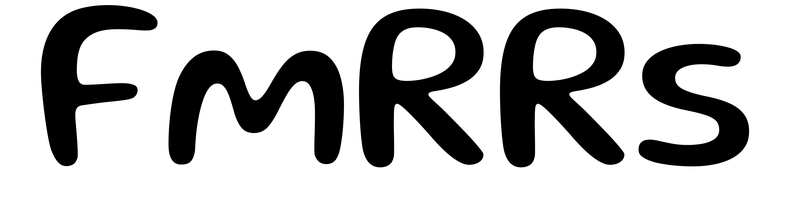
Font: Gluten_Regular